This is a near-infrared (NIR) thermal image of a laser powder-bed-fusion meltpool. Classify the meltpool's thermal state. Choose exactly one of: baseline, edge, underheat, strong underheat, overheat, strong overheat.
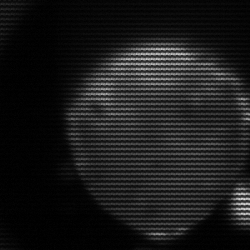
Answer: edge